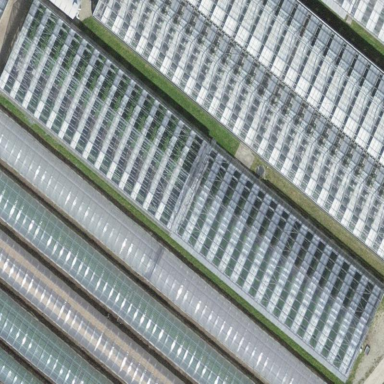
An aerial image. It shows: Greenhouse.